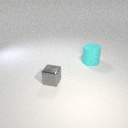
small gray metal cube to the left of large cyan rubber cylinder